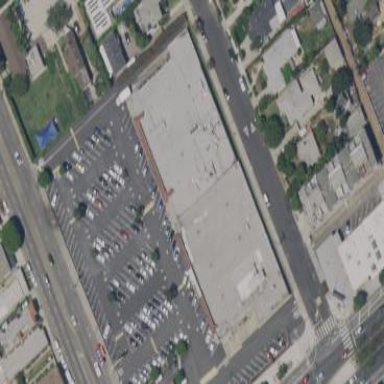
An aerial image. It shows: Retail building.